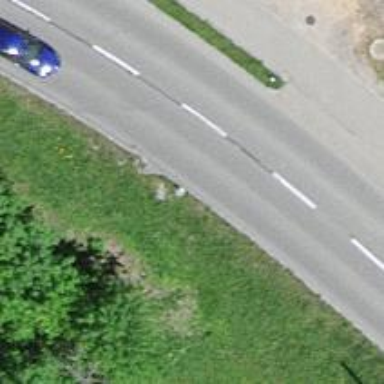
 featuring separate sidewalks and separate cycleway."